Interaction volume radius: 5 \u00c5
Interaction volume height: 10 \u00c5
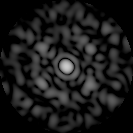
Disorder parameter: 0.8258